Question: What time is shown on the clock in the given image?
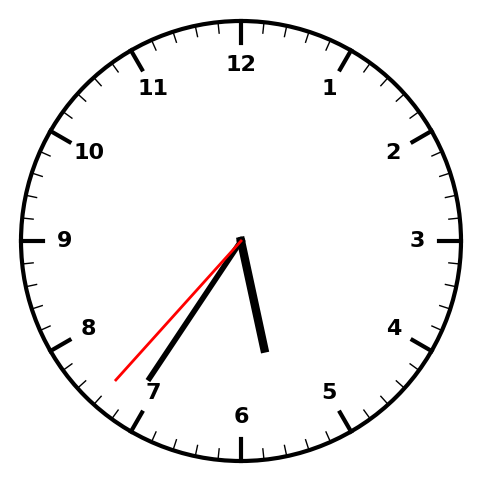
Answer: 05:35:37